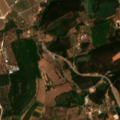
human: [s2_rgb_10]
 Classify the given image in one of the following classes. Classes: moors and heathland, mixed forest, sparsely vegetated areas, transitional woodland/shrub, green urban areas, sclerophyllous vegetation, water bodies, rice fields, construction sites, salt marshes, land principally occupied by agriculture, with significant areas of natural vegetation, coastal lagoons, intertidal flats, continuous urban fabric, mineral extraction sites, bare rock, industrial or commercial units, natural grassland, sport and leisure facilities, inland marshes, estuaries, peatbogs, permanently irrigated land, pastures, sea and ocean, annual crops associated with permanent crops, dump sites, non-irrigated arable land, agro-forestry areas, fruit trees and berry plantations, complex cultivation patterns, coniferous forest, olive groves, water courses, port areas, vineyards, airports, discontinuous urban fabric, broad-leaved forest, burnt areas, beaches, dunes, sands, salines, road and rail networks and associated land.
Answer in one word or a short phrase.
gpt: complex cultivation patterns, mixed forest, sclerophyllous vegetation